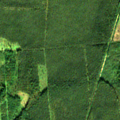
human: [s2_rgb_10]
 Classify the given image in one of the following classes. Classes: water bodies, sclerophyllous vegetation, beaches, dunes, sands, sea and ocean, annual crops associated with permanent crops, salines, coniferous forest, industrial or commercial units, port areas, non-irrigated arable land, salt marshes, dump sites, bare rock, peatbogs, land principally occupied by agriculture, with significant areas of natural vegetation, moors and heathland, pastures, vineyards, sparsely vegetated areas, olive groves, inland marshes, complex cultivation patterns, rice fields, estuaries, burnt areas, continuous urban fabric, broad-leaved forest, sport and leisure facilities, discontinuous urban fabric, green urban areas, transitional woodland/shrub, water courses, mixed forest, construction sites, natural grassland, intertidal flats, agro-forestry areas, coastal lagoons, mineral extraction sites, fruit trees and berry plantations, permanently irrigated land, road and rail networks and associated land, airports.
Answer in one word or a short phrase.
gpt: coniferous forest, mixed forest, transitional woodland/shrub